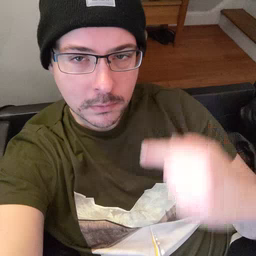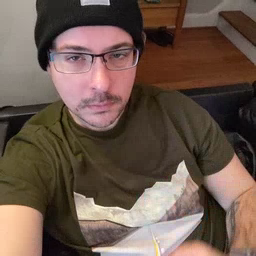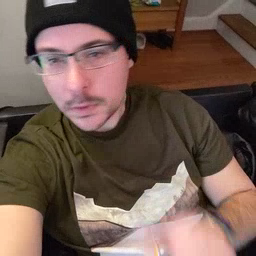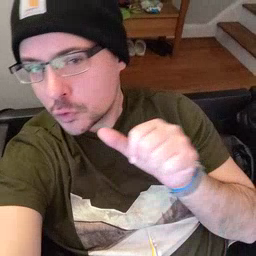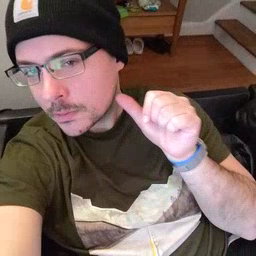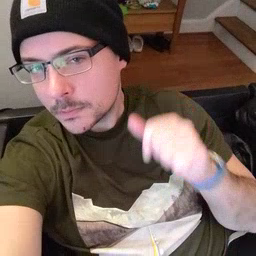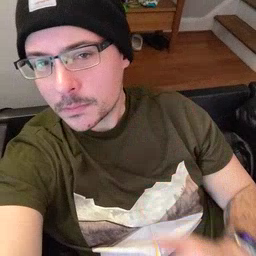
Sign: yesterday